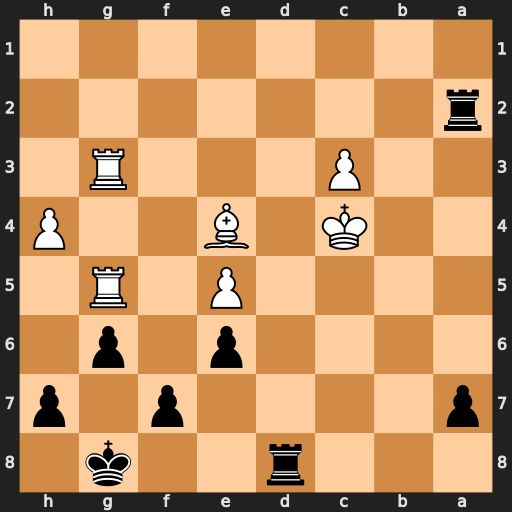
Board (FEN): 3r2k1/p4p1p/4p1p1/4P1R1/2K1B2P/2P3R1/r7/8
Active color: b
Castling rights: -
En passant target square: -
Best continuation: Ra4+ Kb3 Rxe4